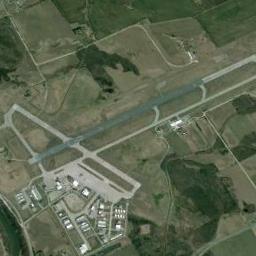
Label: airport